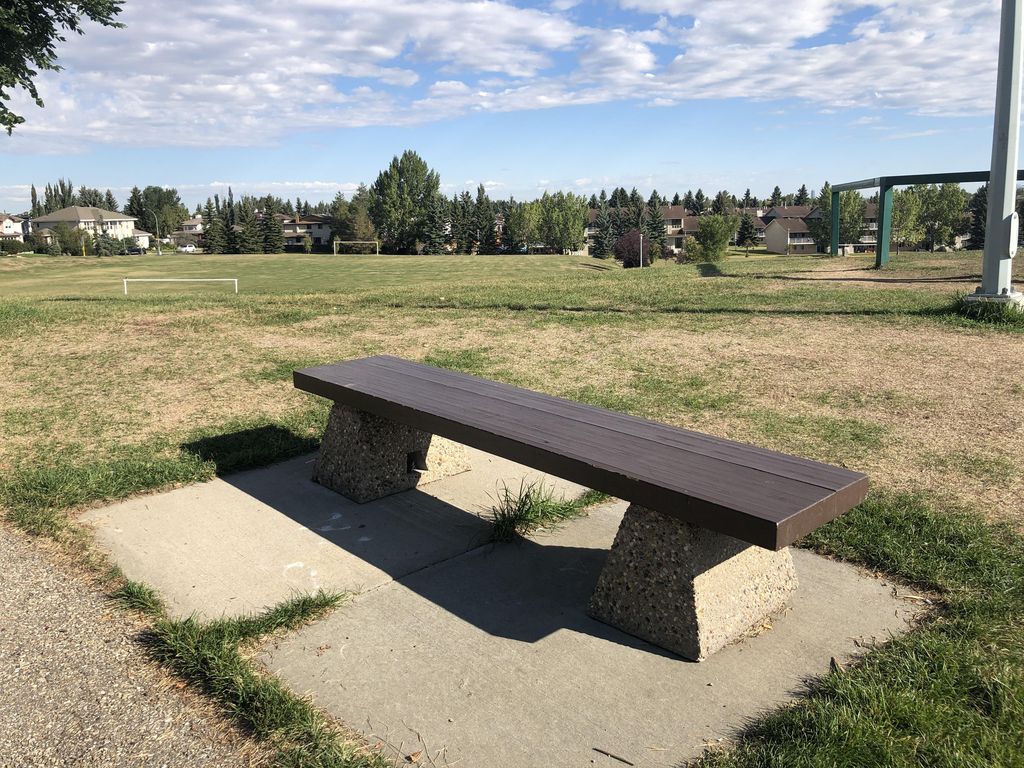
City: edmonton